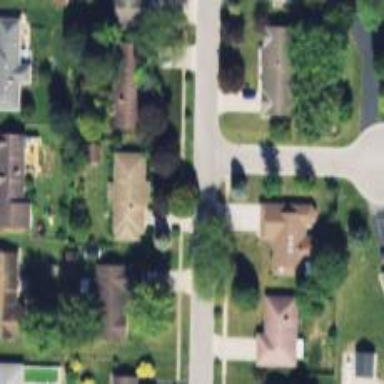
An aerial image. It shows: Residential road.